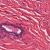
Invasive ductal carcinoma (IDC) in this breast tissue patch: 0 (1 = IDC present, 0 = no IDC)